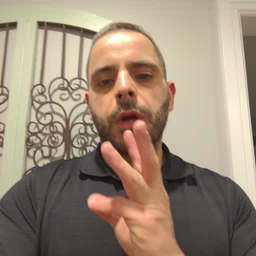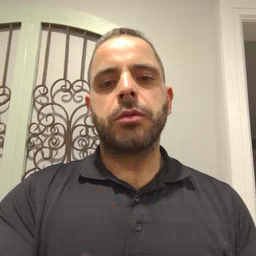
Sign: water